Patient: sex M, age 78
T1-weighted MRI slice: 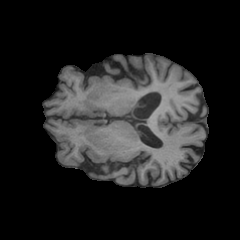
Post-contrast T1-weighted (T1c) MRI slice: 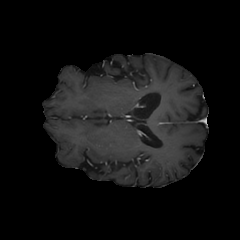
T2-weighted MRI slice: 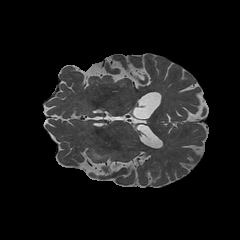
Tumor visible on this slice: yes
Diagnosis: Astrocytoma, IDH-wildtype
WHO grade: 3